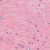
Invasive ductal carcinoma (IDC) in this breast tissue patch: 0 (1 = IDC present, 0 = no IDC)